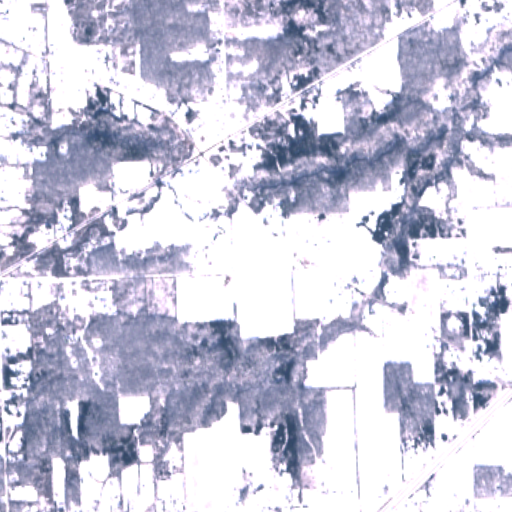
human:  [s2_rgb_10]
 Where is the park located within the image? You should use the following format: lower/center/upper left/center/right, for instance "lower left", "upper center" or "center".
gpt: The park is located in the center of the image.
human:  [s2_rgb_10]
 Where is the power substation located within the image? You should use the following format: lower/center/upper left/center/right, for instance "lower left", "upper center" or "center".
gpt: The power substation is located in the upper center of the image.
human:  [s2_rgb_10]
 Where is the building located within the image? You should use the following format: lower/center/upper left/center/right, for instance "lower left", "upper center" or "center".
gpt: The building is located in the upper center of the image.
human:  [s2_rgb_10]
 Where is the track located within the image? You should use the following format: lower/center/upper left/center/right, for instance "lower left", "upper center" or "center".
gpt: There is no track in the image.